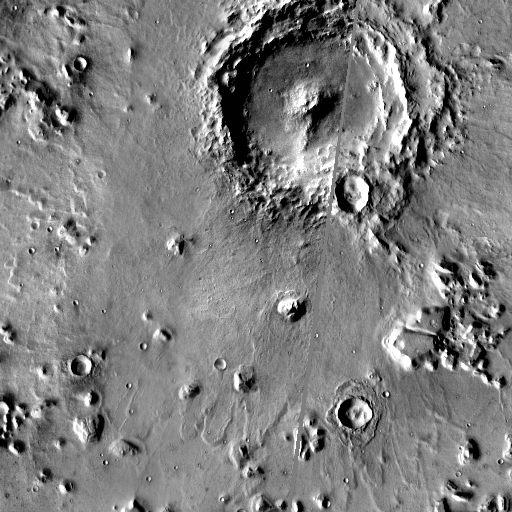
Crater classes present: Background, Other, Layered, Buried